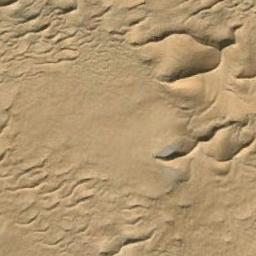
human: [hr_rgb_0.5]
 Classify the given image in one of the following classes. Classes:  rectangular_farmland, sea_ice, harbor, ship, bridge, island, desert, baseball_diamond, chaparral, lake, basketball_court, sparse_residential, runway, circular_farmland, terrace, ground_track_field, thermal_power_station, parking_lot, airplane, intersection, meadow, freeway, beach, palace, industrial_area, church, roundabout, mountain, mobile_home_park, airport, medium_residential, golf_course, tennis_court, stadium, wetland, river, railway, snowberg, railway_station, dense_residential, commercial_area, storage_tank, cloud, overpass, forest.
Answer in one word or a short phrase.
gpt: desert